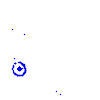
Particle: electron